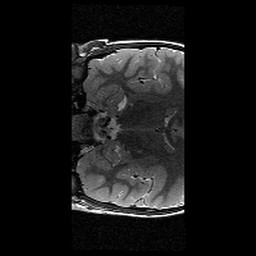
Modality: T2w
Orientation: coronal
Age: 8
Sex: female
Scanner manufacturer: siemens
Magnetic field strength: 3 T
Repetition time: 9.23 s
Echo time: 0.067 s